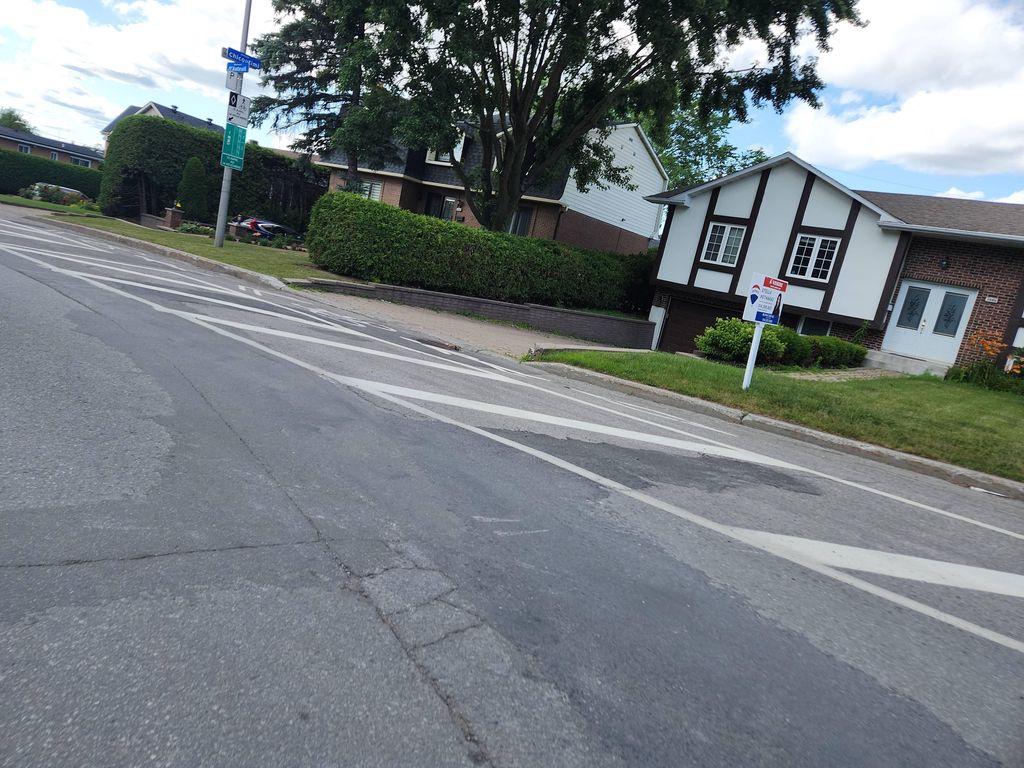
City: montreal